Question: I am struggling from last two days to display product list (only product name with link) at product detail page which have same subcategory as detailed product has.
In detail, I have two level category:Please take a look at image:

Now suppose when user goes to prodcut "Zest" item detail page then he can only see "Zest" and "Exotic" items into my list. Not the other items from subcategory (e.g. Indonesian... Blue border color). Here I aam able to get category id of "PODS" (its main category) but cannot get id of "House Blend(2)" subcategory.
Can anyone please help to get these product list? Thanks in advance.
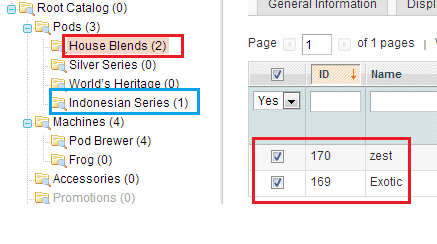
Answer: To get all subcategories of a category:
'''
$children = Mage::getModel('catalog/category')->getCategories(50);
$searchInCategories = '';
foreach ($children as $category) {
//Add , after every id
if (strlen($searchInCategories) > 0)
$searchInCategories .= ',';
$searchInCategories .= $category->getId();
}
'''
Where 50 is a category id, in your case this would be PODS id.
Now you need to alter the search query for your products:
'''
->addAttributeToFilter('category_id', array('in' => array('finset' => $searchInCategories)))
'''